Question: How to know, during design-time, which control is active / focused by the user in a custom items control, so as to show the rendering for that selected item?
I'm after functionality similar to <URL>:

The difference in my control is that it displays a very simple, sequential workflow, and will show breadcrumbs in place of tabs. Currently, I'm just displaying the first panel content of the control. I need to know when a developer has another panel active in the XAML editor to display content of that panel, accordingly.
I'm currently after a value that would be available in 'MeasureOverride', but would be flexible as long as I have anything available in the code-behind.
I've tried such hacks as
'''
if (System.ComponentModel.DesignerProperties.IsInDesignTool)
{
foreach (var panel in this.Panels)
{
panel.GotFocus += focusHandler;
}
}
'''
and using 'System.Windows.Input.FocusManager.GetFocusedElement()' but haven't met with any luck thus far.
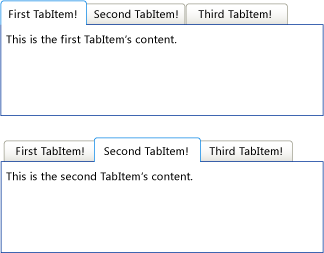
Answer: There are two possible ways you can approach this:
## The hard way (Visual Studio Designer support)
You best shot at this is to review the <URL>, and also have a look at how DesignTime support for the TabControl is implemented.
In design time, the Designer has some mechanism to prevent the user from interacting directly with the controls. This is why you have difficulty trying to determine which element has focus.
You can teach the Designer how to provide custom adorners over your control so that user may interact with them via the adorners.
For your reference, the TabControl extensibility modules can be found in:
'''
C:\Program Files (x86)\Microsoft SDKs\Silverlight5.0\Libraries\Client\Design
- System.Windows.Controls.Design.dll
- System.Windows.Controls.VisualStudio.Design.dll
- System.Windows.Controls.Expression.Design.dll
'''
The key idea appears to be:
1. SelectedTabItemPolicy lists the types of control (in this case - it is the TabItem) where selection can appear
2. TabItemAdornerProvider then calls SetDesignTimeIsSelected on the selected TabItem
3. This in turn calls: item.get_Context().get_Services().Publish(service);
which appears to take a dictionary of values. There are a lot of rabbit holes to explore here.
## The easier way out
You can actually respond to changes in the property sheet. e.g. When 'SelectedIndex' changes, you can make the different pages visible.
Updated with links to WPF Designer documentation.